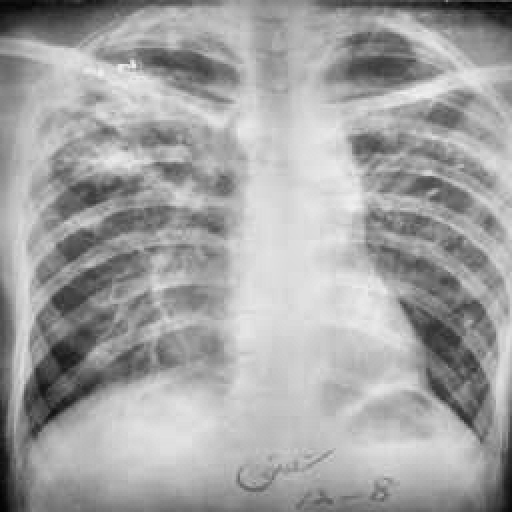
Finding: TUBERCULOSIS